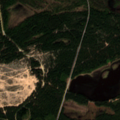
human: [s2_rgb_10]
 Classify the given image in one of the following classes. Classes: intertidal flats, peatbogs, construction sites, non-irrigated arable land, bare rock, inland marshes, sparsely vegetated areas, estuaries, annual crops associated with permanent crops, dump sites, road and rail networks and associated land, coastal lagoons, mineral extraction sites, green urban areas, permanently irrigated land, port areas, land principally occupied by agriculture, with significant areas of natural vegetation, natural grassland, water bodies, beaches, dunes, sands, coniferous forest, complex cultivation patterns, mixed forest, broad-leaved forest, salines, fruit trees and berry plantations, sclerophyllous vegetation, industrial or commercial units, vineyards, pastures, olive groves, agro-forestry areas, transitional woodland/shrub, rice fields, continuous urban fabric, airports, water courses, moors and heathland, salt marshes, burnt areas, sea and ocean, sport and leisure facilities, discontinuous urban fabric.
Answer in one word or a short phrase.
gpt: coniferous forest, mixed forest, transitional woodland/shrub